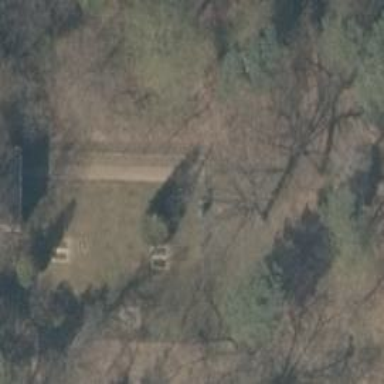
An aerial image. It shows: Grave yard.